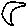
Label: moon